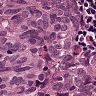
Metastatic tissue present: yes